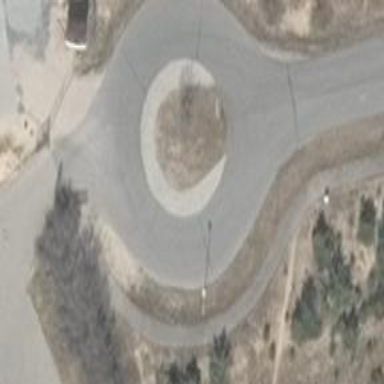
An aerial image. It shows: Residential road with separate sidewalk. The junction is circular in shape.